Field crop: maize
Growth stage: 2
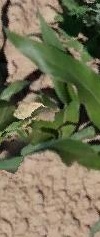
Species: maize